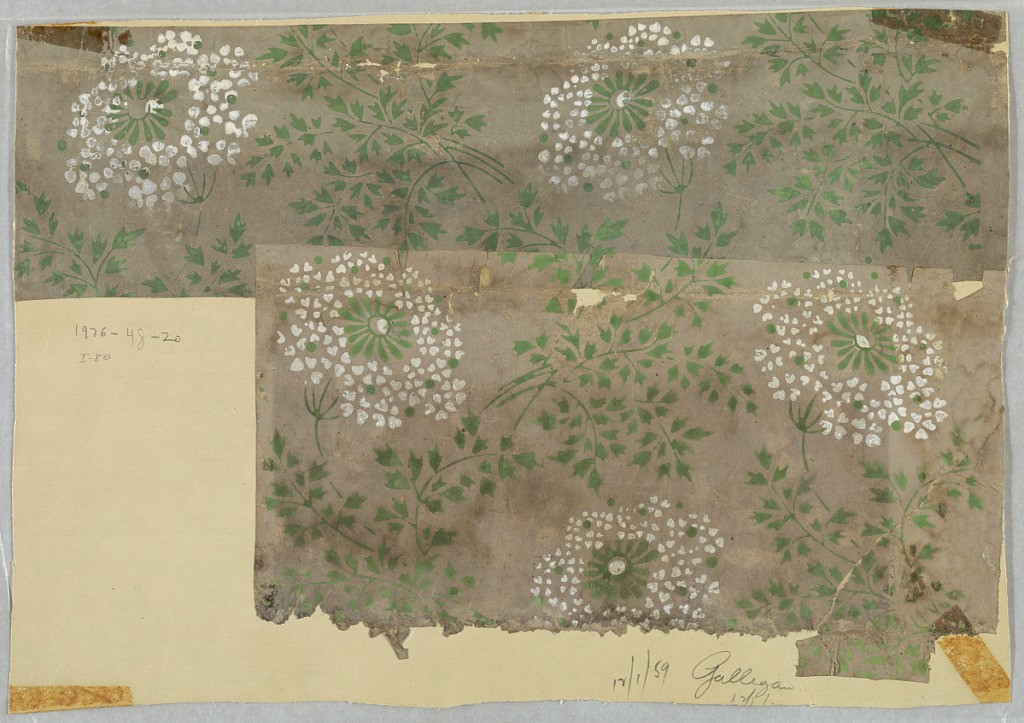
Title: Sidewall - fragment
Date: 1840–80
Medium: Block-printed
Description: Repeating design of Queen-Anne's lace. Printed in green and white on off-white or gray ground.